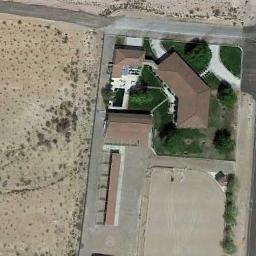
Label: sparse_residential